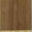
Piece: xx